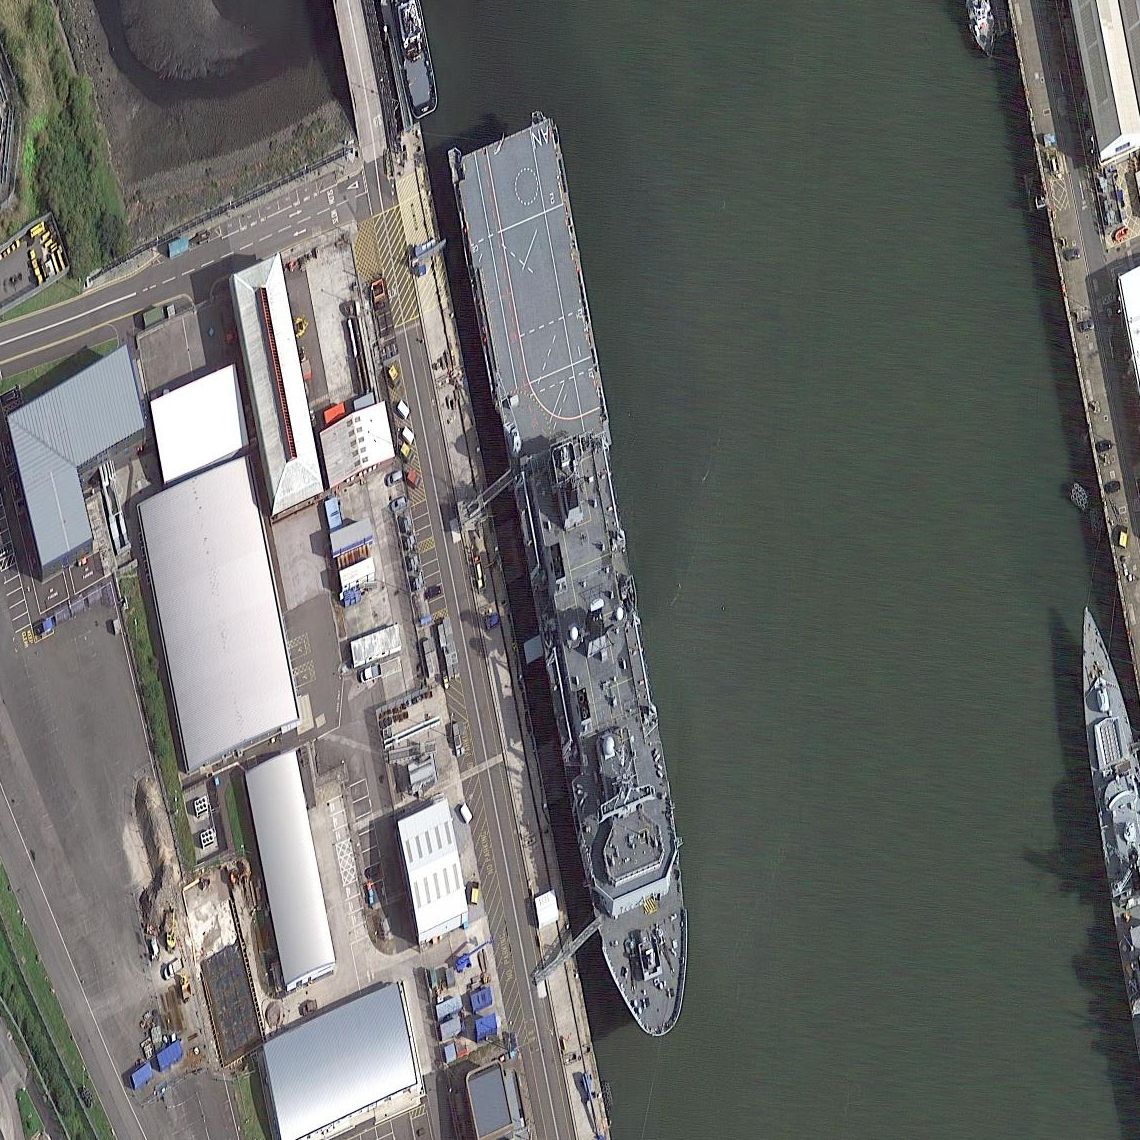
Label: combat